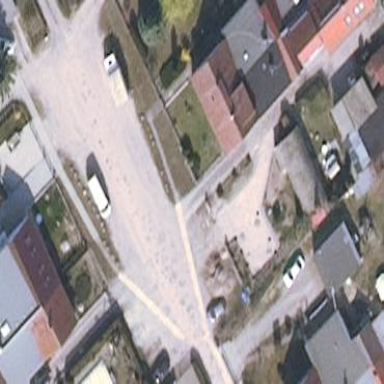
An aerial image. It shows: Residential road with ground surface.